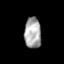
Tissue: lung
Cell type: Epithelial cells
Senescence score: 0.212
Nuclear area (px): 501
Mean DAPI intensity: 170.164